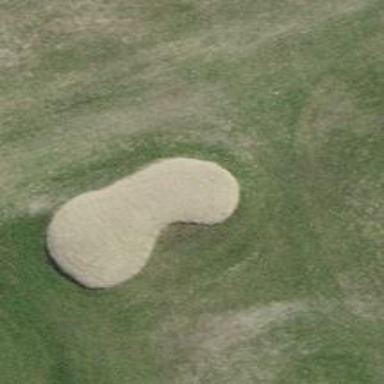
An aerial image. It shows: Golf bunker filled with natural sand.